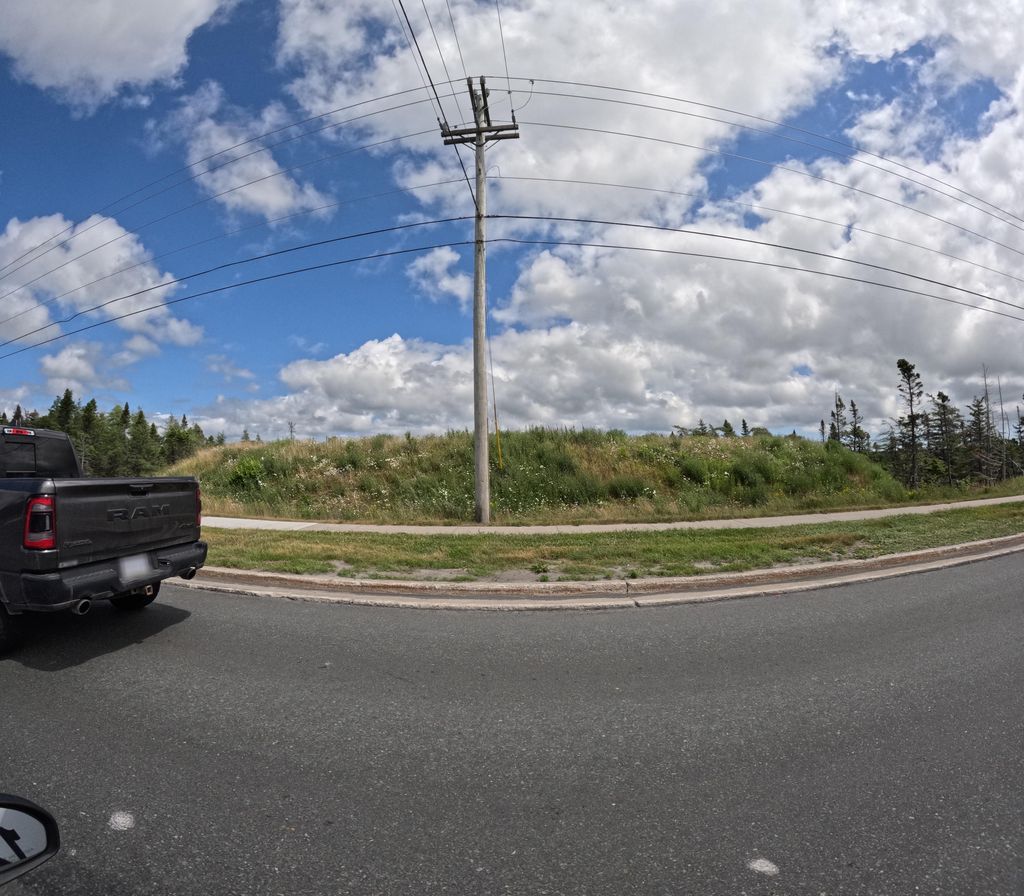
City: st_johns